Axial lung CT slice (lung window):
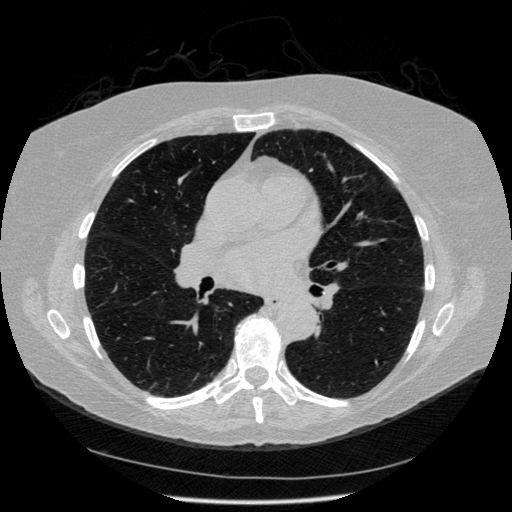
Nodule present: no